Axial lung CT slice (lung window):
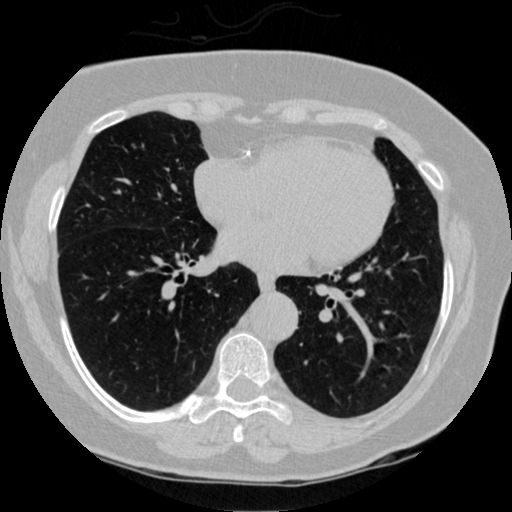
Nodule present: no